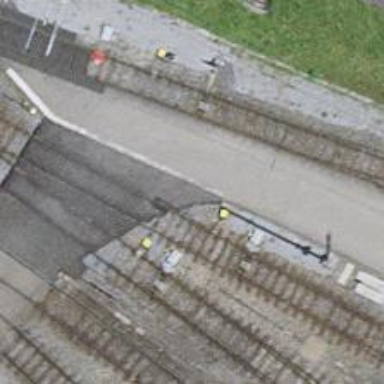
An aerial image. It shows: Railway switch.